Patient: sex M, age 74
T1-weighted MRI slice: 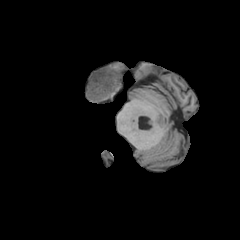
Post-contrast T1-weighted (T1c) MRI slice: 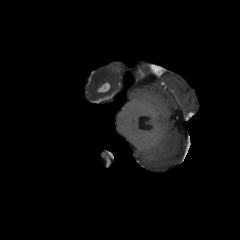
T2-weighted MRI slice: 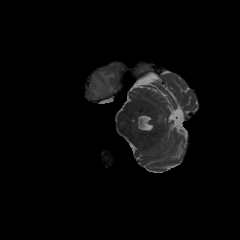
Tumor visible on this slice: yes
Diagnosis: Glioblastoma, IDH-wildtype
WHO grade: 4